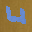
Label: 4